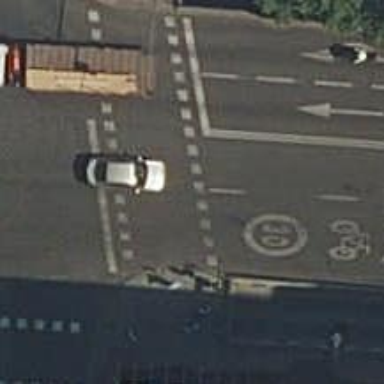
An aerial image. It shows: Asphalt footway with crossing controlled by traffic signals.